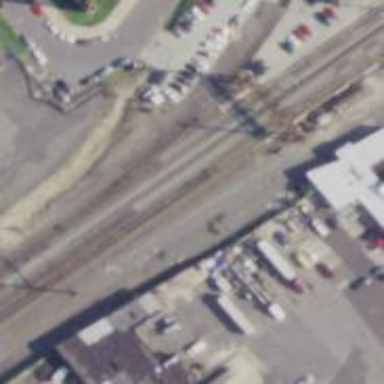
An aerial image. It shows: Railway track with contact lines for electrification.